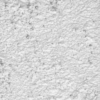
Label: not_dusty